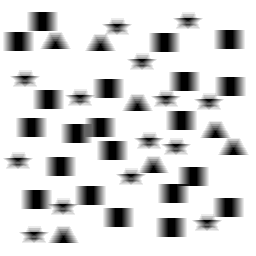
Squares: 21
Triangles: 7
Stars: 14
Total shapes: 42